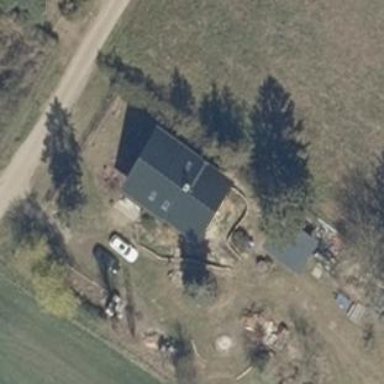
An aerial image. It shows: Gabled roofed house.